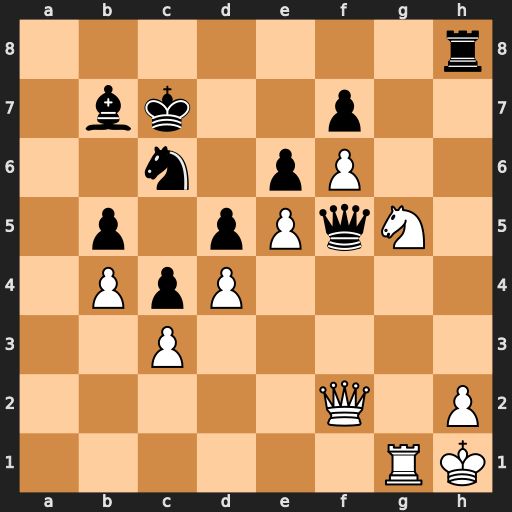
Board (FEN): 7r/1bk2p2/2n1pP2/1p1pPqN1/1PpP4/2P5/5Q1P/6RK
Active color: w
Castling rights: -
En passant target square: -
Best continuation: Qxf5 exf5 Nxf7